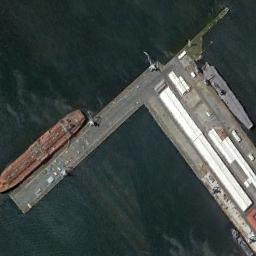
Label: ship